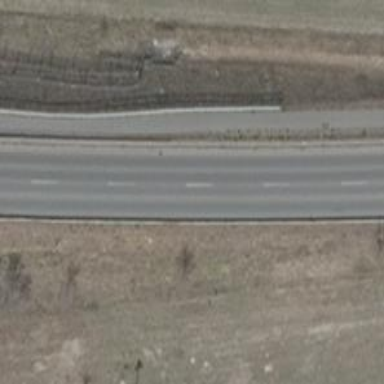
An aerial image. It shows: Secondary road with embankment.